Question: I have two tables with the same format. They look like this:

. It contains 158.000 EAN numbers. In table B there is about 5.000 EAN numbers. There are some EAN numbers in table B however, that is not in table A. I need to make a new table that has all data from table A + the EAN numbers from table B that is not in table A.
At first I did a union and then a union all. That's how I found out that there were duplicate values. Table B only contains NULL values for MeterNumberOfDigits, MeterConversionFactor and MeterUnitType. I don't know how to make the join correctly so that I retain the info in these lines.
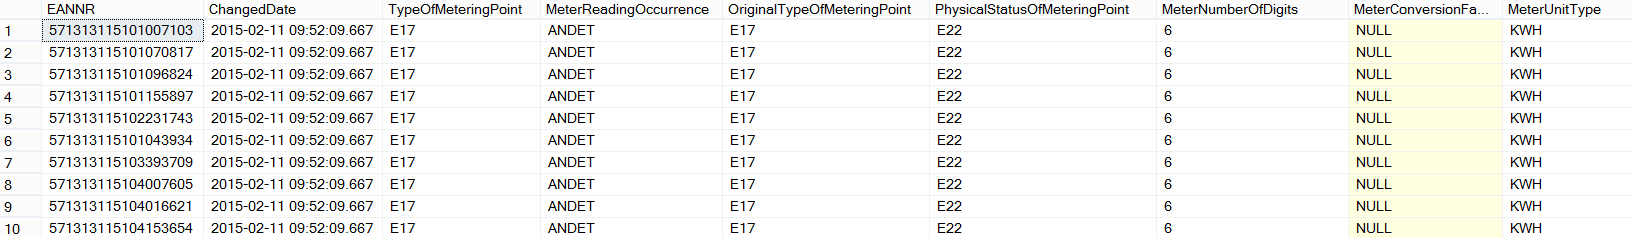
Answer: The following query will give you all the records from 'table A' and records from 'tableB' which contains the 'EANno' not found in 'table A':
'''
select [Your column list] from tableA A
inner join tableB B
on A.EANno = B.EANno
union all
select [Your column list] from tableB B
where B.EANno not in (select distinct EANno from tableA)
'''